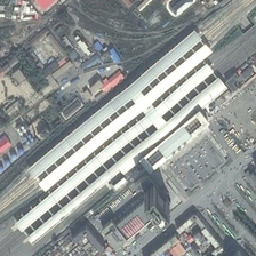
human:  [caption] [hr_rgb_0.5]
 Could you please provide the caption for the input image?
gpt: Some cars are parked nearby.

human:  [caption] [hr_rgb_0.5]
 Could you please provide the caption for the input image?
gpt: Some trees were planted around the railway station.

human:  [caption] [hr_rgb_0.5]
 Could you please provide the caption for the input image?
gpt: Trees are being planted around the railway station.

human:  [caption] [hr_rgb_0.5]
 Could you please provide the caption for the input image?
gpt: There are some cars parked nearby.

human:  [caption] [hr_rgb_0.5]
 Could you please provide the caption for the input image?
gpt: Some trees were planted around the railway station.